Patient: sex M, age 28
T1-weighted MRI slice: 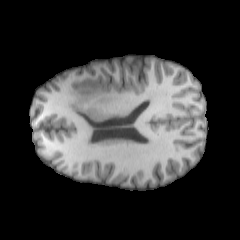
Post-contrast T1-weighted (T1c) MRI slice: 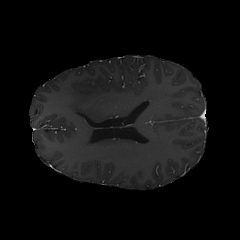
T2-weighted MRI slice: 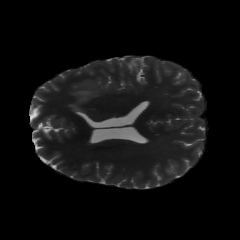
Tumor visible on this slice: yes
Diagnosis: Astrocytoma, IDH-mutant
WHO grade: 2